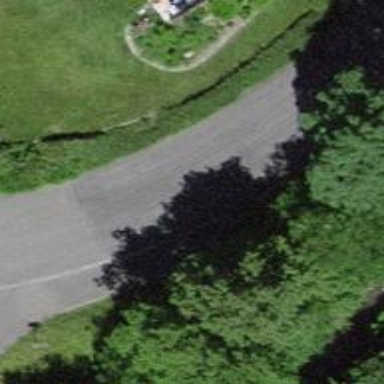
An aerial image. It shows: Hedge barrier.